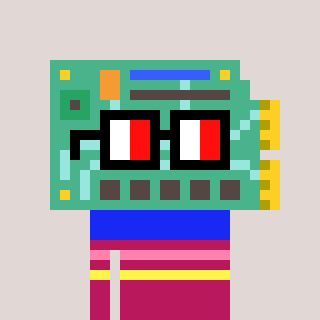
a pixel art character with square glasses with black frames and red eyes, a chipboard-shaped head and a darkpink-colored body on a warm background